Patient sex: M
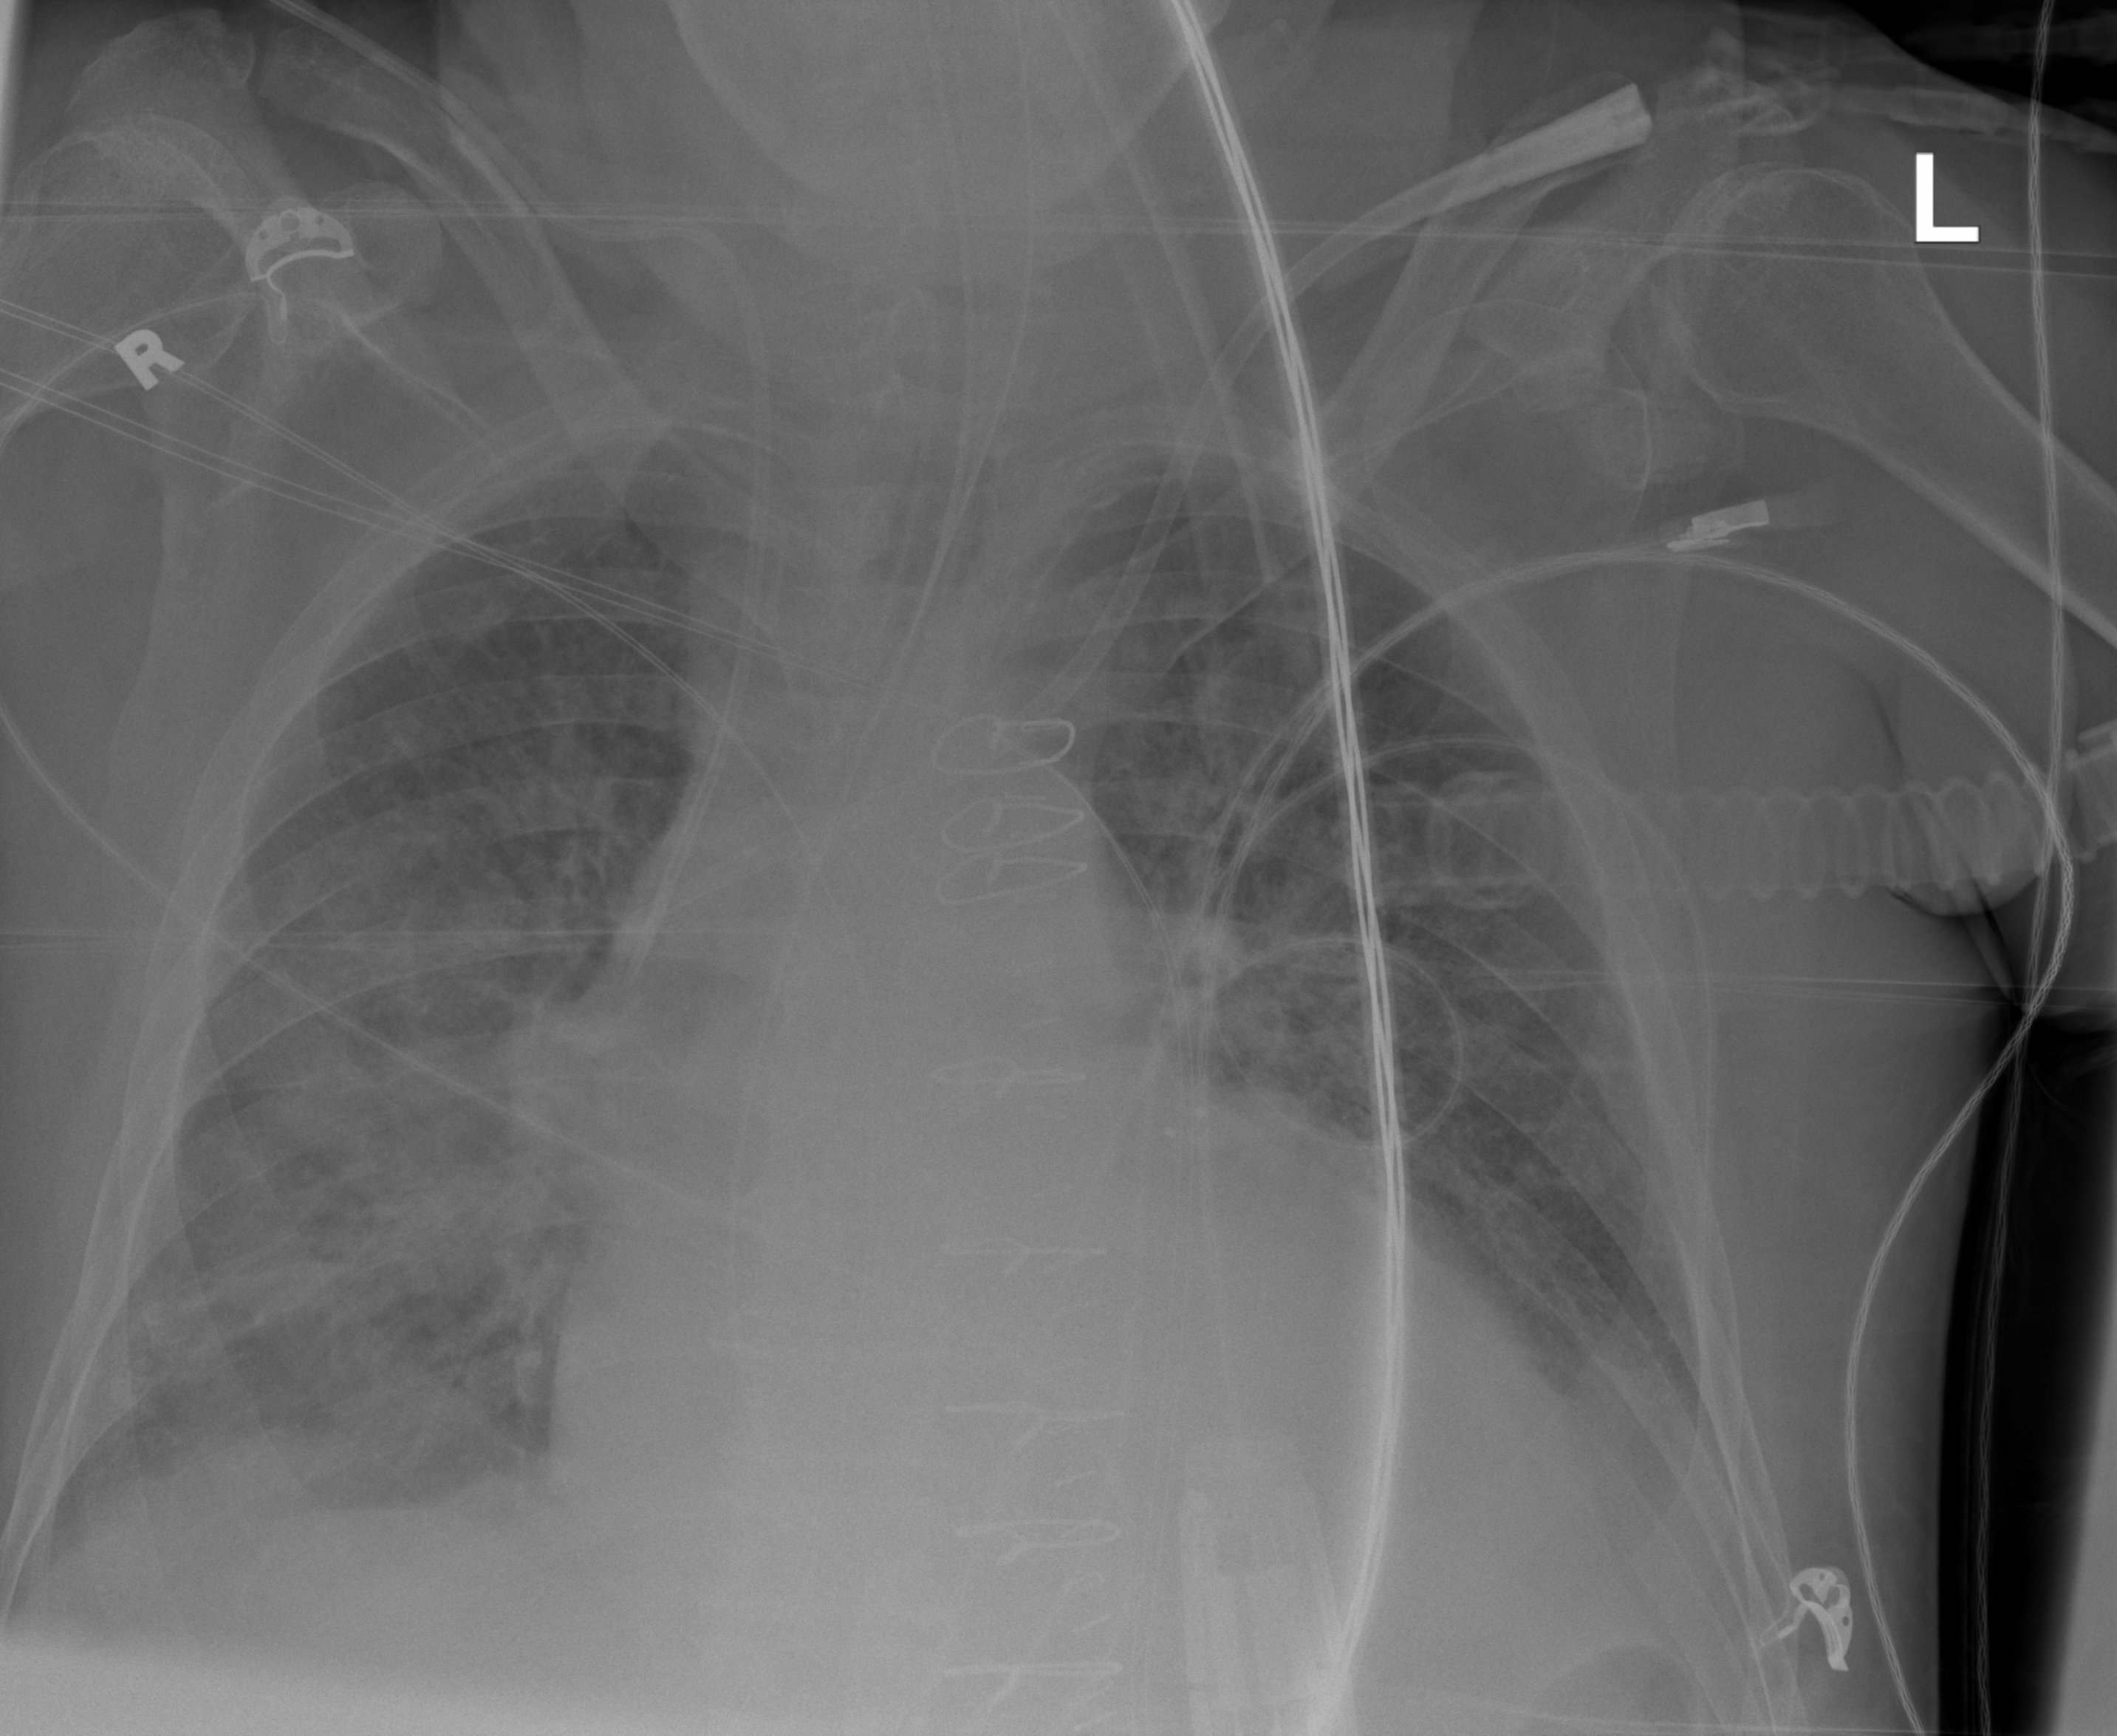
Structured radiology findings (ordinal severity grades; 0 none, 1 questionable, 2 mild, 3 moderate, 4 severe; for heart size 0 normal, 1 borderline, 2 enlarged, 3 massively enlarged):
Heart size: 2
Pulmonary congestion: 2
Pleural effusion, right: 2
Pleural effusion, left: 2
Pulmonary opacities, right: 2
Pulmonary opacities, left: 1
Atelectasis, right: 2
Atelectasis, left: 2